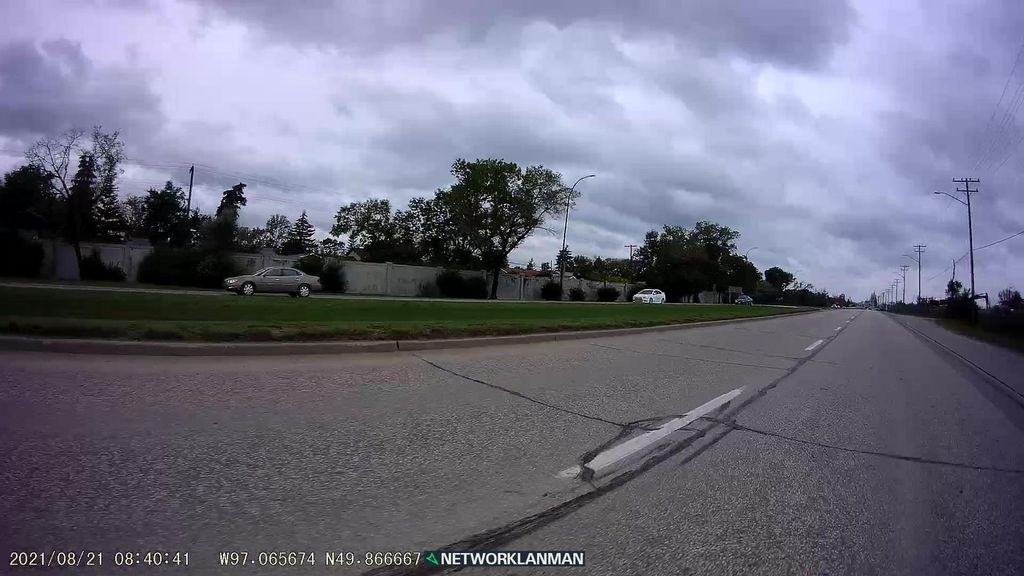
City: winnipeg